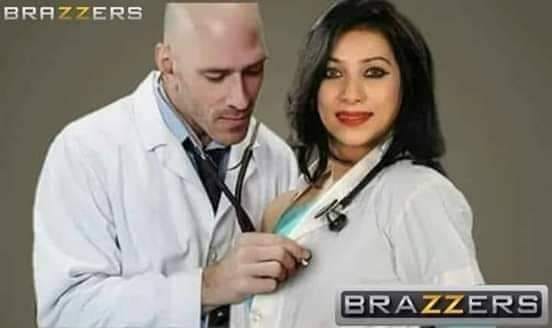
Caption: BRAZZERS   BRAZZERS
Label: hate